Question: Using gerrit 2.9. I am new to gerrit configuration and am trying to add a label to the All-projects project so that the verified label is shown in the reviews for all projects. The relevant part of the 'project.config' looks like this:
'''
[label "Code-Review"]
function = MaxWithBlock
copyMinScore = true
value = -2 This shall not be merged
value = -1 I would prefer this is not merged as is
value = 0 No score
value = +1 Looks good to me, but someone else must approve
value = +2 Looks good to me, approved
[label "Verified"]
value = -1 Fails
value = 0 No score
value = +1 Verified
'''
I run the following commands:
'''
$ git commit -am "Add verified label"
$ git push -f origin meta/config:meta/config
'''
Now, when I go and try to review a change-set, I see the line, but I don't see anywhere that I can place it. The screen looks like this:

There is no way for me to set verified on the review.
I had help from this question: <URL> but this did not solve the problem.
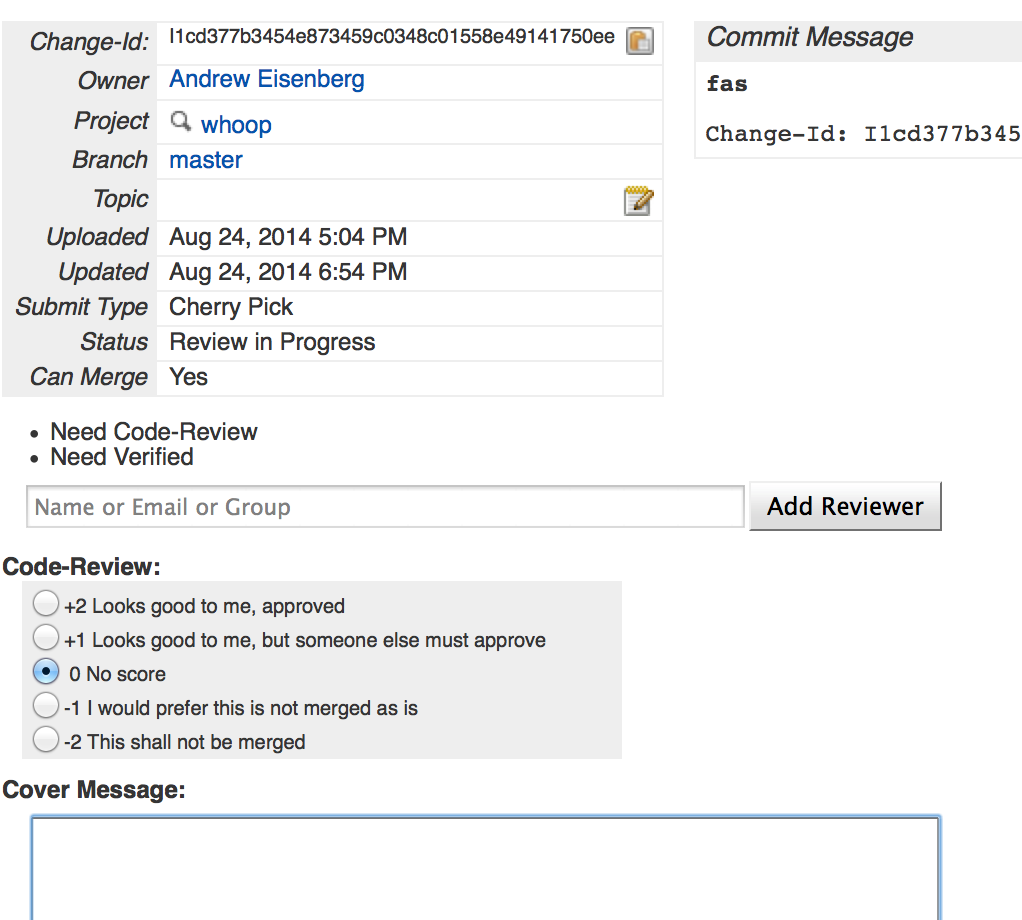
Answer: The problem is that you don't have sufficient permissions to set the Verified label. In Gerrit, all change scoring must be explicitly allowed. If you don't have permissions to set a label, it won't even appear in the Publish view.
To grant users permission to set the Verified label, locate the project you want to affect (or, perhaps more likely, the special All Projects project to have it apply everywhere). On the Access tab, choose Edit. Under refs/heads/*, add a "Label Verified" permission and assign a suitable group. If there's no refs/heads/* reference in the list, add it.